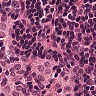
Metastatic tissue present: no